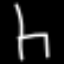
Label: chair